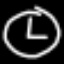
Label: clock